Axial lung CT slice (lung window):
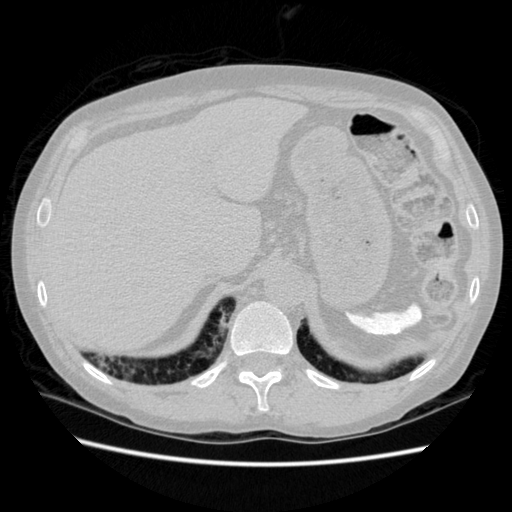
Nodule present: no